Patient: sex M, age 56
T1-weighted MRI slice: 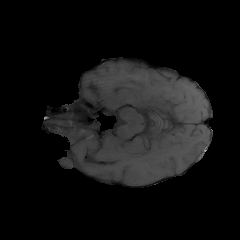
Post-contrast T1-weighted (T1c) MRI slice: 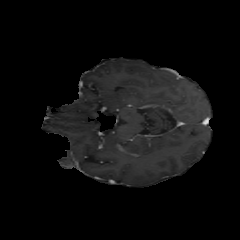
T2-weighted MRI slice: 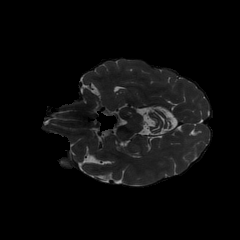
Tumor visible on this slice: no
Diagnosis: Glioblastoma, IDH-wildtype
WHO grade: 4